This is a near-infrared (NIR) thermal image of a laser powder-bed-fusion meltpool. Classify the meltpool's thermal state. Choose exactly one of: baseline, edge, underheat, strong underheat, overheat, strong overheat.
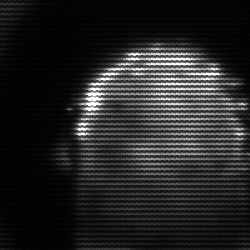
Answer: baseline